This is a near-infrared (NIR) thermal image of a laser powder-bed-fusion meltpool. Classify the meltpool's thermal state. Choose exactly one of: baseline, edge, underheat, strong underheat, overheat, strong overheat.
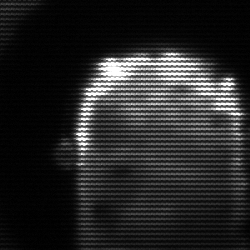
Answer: baseline